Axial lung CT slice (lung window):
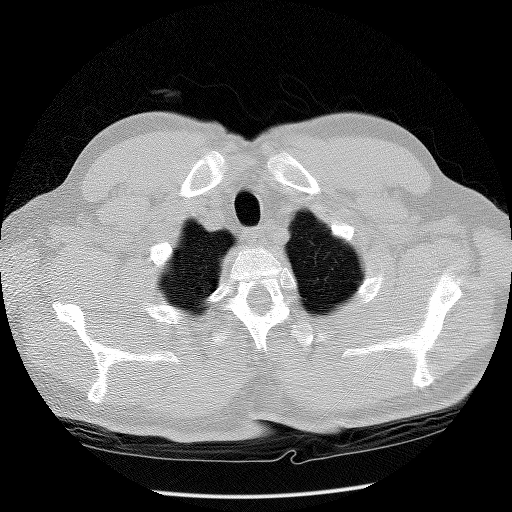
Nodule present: no